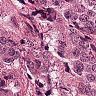
Metastatic tissue present: yes